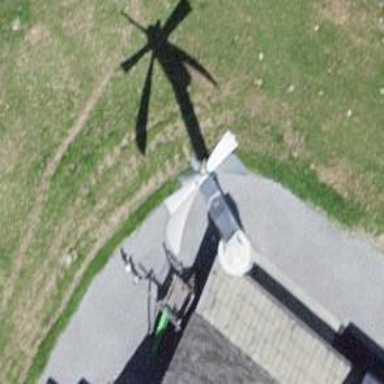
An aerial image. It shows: Wind turbine used as power generator.